Question: We have WPF application, We want functionality like below.
I want one form, which will contain & in front of each User.
Means if Database have 10 Users, it will bring this 10 user when window load , & in front of each user there will be show button.
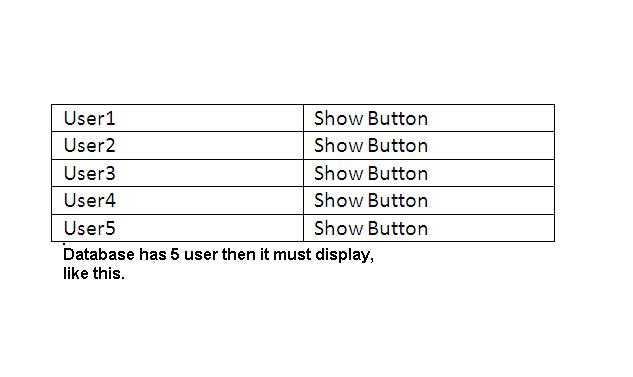
Answer: You can use 'ListBox' and create a 'DataTemplate' containing your 'Label' and 'Button'
Example:
Xaml:
'''
<Window x:Class="WpfApplication16.MainWindow"
xmlns="http://schemas.microsoft.com/winfx/2006/xaml/presentation"
xmlns:x="http://schemas.microsoft.com/winfx/2006/xaml"
xmlns:local="clr-namespace:WpfApplication16"
Title="MainWindow" Height="350" Width="525" Name="UI">
<Window.Resources>
<!-- DataTemplate for User object -->
<DataTemplate DataType="{x:Type local:User}" >
<Border CornerRadius="3" BorderBrush="Black" BorderThickness="1" Margin="2" >
<StackPanel Orientation="Horizontal">
<TextBlock Text="{Binding UserName}" Width="100"/>
<Button Content="Show User" Width="100" Margin="2"/>
</StackPanel>
</Border>
</DataTemplate>
</Window.Resources>
<Grid DataContext="{Binding ElementName=UI}">
<!-- The ListBox -->
<ListBox ItemsSource="{Binding Users}" />
</Grid>
</Window>
'''
Code:
'''
public partial class MainWindow : Window
{
private ObservableCollection<User> _users = new ObservableCollection<User>();
public MainWindow()
{
InitializeComponent();
// Load users
for (int i = 0; i < 10; i++)
{
Users.Add(new User { UserName = "User " + i });
}
}
public ObservableCollection<User> Users
{
get { return _users; }
set { _users = value; }
}
}
public class User
{
public string UserName { get; set; }
}
'''
Result